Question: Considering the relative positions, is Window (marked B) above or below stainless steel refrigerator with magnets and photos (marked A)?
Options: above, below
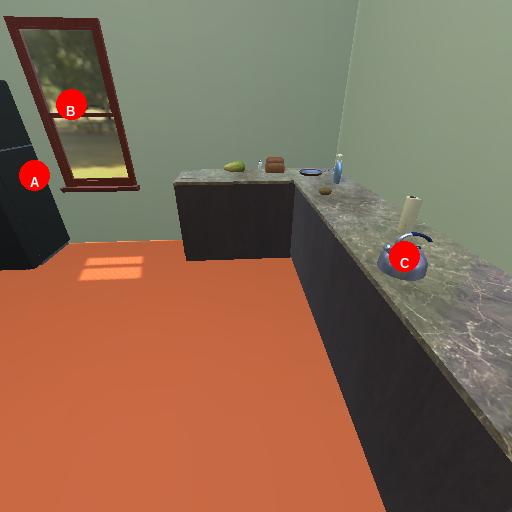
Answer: above